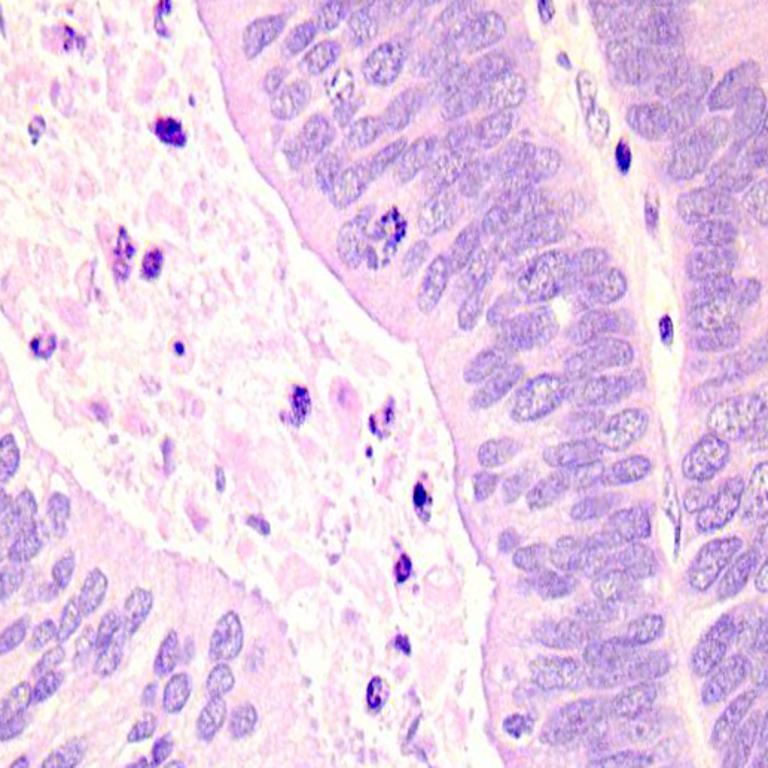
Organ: colon
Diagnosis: adenocarcinomas